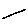
Label: line